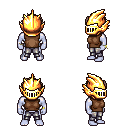
a pixel art fantasy rpg character, male body template, dark elf, purple skin, brown sleeveless shirt, metal pants, white blonde bedhead hairstyle, gold helm, bracelets, four views (front, back, left, right), 2x2 character sprite sheet, small pixel art, hard edges, no anti-aliasing